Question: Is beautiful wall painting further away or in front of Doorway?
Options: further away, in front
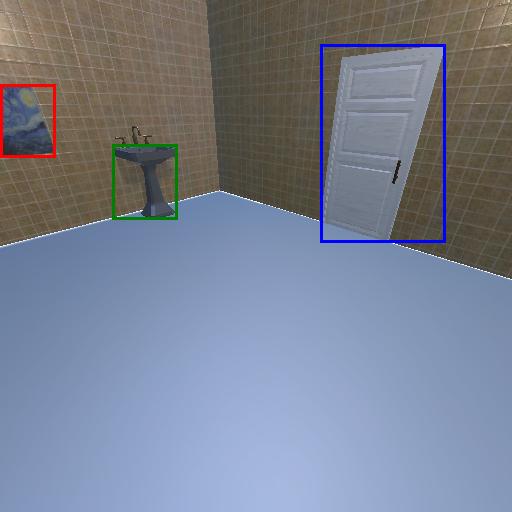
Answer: further away